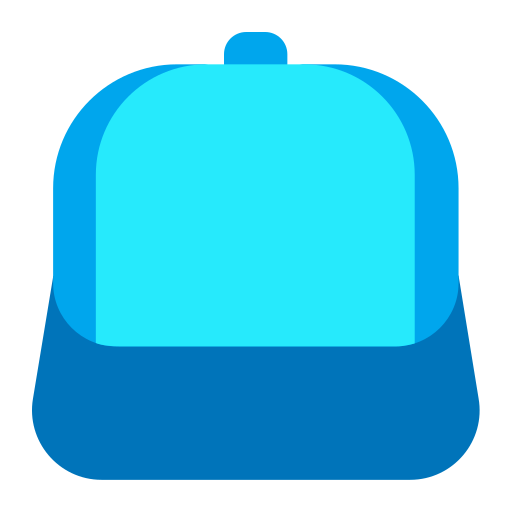
billed cap flat